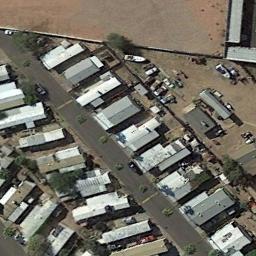
Label: residential